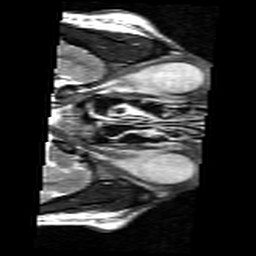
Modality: T2w
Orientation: axial
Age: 35
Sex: female
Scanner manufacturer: siemens
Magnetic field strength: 3 T
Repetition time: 7 s
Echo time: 0.085 s